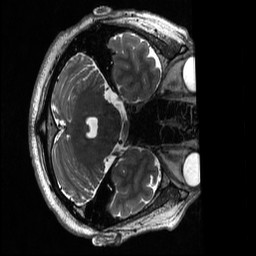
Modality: T2w
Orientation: axial
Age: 41
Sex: male